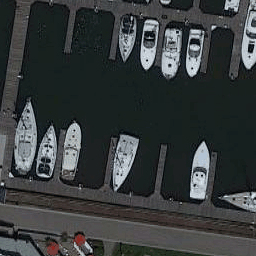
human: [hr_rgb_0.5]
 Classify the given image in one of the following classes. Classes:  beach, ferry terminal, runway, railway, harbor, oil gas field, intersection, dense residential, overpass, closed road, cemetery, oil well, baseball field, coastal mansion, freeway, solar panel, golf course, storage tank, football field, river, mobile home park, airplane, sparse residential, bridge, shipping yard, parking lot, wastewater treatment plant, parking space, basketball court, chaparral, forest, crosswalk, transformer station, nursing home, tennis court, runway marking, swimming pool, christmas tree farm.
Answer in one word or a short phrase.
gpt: harbor